Question: I'm currently trying to post a JSON object from my view to my controller in an MVC 3 app and I'm expecting the data from the request to bind to the model parameter of my controller action. However, when I inspect the HTTP POST request, it looks like the data is being passed as a query string and I'm unsure why (pretty new to all this).
Here's my POST request:
'''
$.ajax({
type: 'POST',
url: "Test/Add",
data: { Name: name, Age: age },
success: function (data) {
console.log("success");
},
error: function (xhr, data, message) {
console.log(data + ": " + message);
},
dataType: "json"
});
'''
Here's the code from my Controller followed by the code for the model I'm trying to bind to:
'''
[HttpPost]
public ActionResult Add(PersonModel person)
{
System.Threading.Thread.Sleep(1000);
return View();
}
// person model:
public class Person {
public string Name {get;set;}
public int Age {get;set;}
}
'''
This is the request from fiddler - I've highlighted the parts I'm unsure about:

I thought content type would be "application/json" and that the data wouldn't look like a query string - I thought it would look something like this:
'''
{
Name: "James",
Age: 13
}
'''
Ultimately the problem is that if I stick a breakpoint in my controller action I expect to see a populated Person object but it's always null. If I replace the signature to be something like '(object name, object age)' then I get values for the parameters (a string array for both - so name is a string array with 1 element which is equal to "James").
Any ideas where I've gone wrong?
Oh and just FYI, I'm not actually 13! Those were the first numbers I mashed.
Thanks!
James
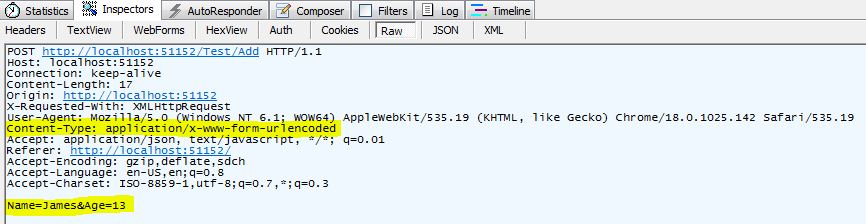
Answer: @David is correct in that you need to set the contentType to 'application/json'. But you also need to send JSON. You are sending an object over. To convert it to JSON use JSON.stringify. I tried sending it over as an object with this contentType setting and received a server error. I actually got it to work correctly without setting the contentType. Even though the request came across as "Name=James&Age=13" MVC was able to convert it into an object. I modified your test to echo back the results as JSON and display them.
Here is the modified Controller
'''
[HttpPost]
public string Add(PersonModel person)
{
JavaScriptSerializer serializer = new JavaScriptSerializer();
string result = serializer.Serialize(person);
return result;
}
// person model:
public class PersonModel
{
public string Name { get; set; }
public int Age { get; set; }
}
'''
The modified Javascript and HTML looks like this:
'''
<input id="doAjax" type="button" value="Send Json..."/>
<br />
Results:<br />
<textarea id="results" cols="30" rows="3"></textarea>
<script type="text/javascript">
$( document ).ready( function () {
$( "#doAjax" ).click( sendJson );
} );
function sendJson() {
var name = "James";
var age = "13";
var person = { Name: name, Age: age };
var personJson = JSON.stringify( person );
$.ajax( {
type: 'POST',
url: "Test/Add",
data: personJson,
contentType: 'application/json',
success: function ( data ) {
var jsonStr = JSON.stringify( data );
$( "#results" ).val( jsonStr );
},
error: function ( xhr, data, message ) {
var jsonStr = JSON.stringify( data );
$( "#results" ).val( jsonStr + ": " + message );
},
dataType: "json"
} );
}
'''
Here are the results of some tests:
data = person; contentType = not set; request = "Name=James&Age=13"; response = "{"Name":"James","Age":13}"
data = personJson; contentType = not set; request = "{"Name":"James","Age":"13"}"; response = "{"Name":null,"Age":0}"
data = person; contentType = 'application/json'; request = "Name=James&Age=13"; response = "System.ArgumentException: Invalid JSON primitive: Name"
data = personJson; contentType = 'application/json'; request = "{"Name":"James","Age":"13"}"; response = "{"Name":"James","Age":"13"}"
Note that when the contentType is not set it defaults to 'application/x-www-form-urlencoded'